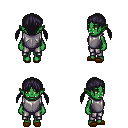
a pixel art fantasy rpg character, female body template, orc, green skin, steel chest armor, metal pants, raven twin-tailed hairstyle, brown slippers, four views (front, back, left, right), 2x2 character sprite sheet, small pixel art, hard edges, no anti-aliasing